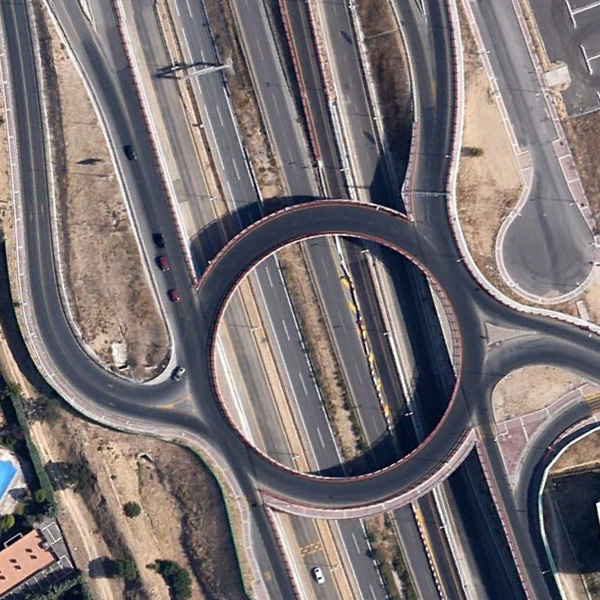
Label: Viaduct